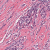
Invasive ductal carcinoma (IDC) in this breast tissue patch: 1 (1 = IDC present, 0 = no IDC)